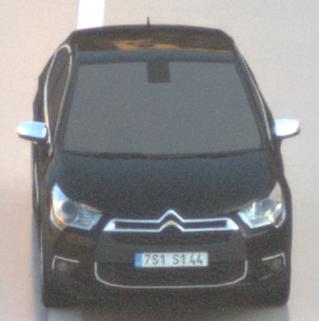
Make: Citroen
Model: DS 4 VTi 120
Detailed model: DS 4
Model produced from: 2011/05
Model produced until: 2015/01
Doors: 5
Color: black
Road condition: wet road
Daytime: sunrise or sunset
Contrast: low contrast